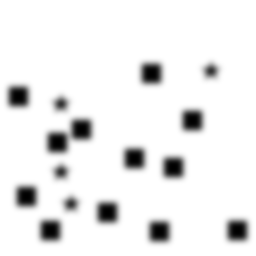
Squares: 12
Triangles: 0
Stars: 4
Total shapes: 16